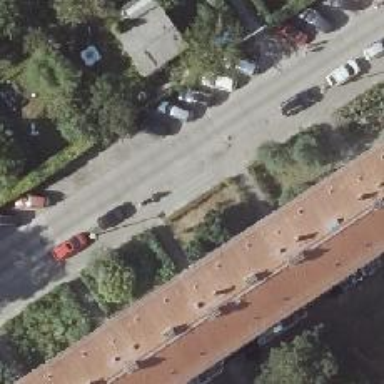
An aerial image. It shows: Sidewalk.